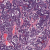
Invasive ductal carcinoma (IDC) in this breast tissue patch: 0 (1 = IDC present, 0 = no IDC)